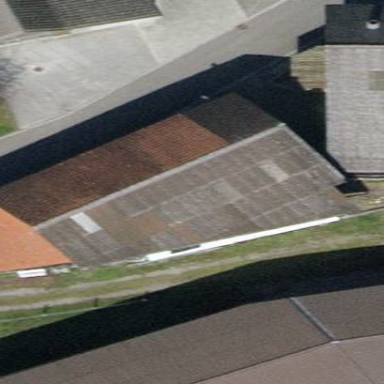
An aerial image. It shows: Gabled roof on farm auxiliary building.